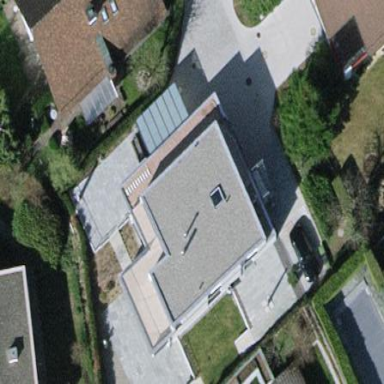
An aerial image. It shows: View of roof of building.